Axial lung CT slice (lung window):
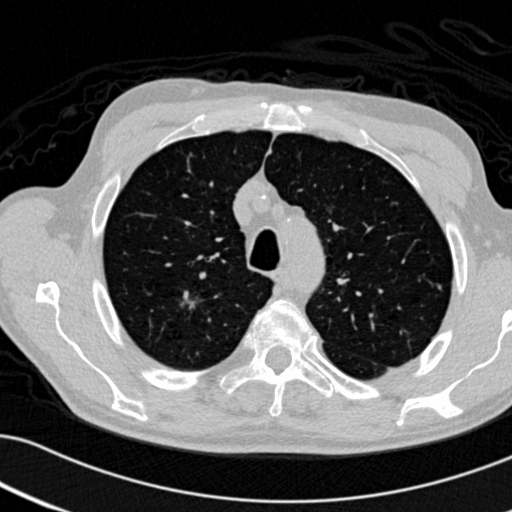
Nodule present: yes
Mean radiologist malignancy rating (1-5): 4